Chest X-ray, AP view. Patient: 33 years old, sex M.
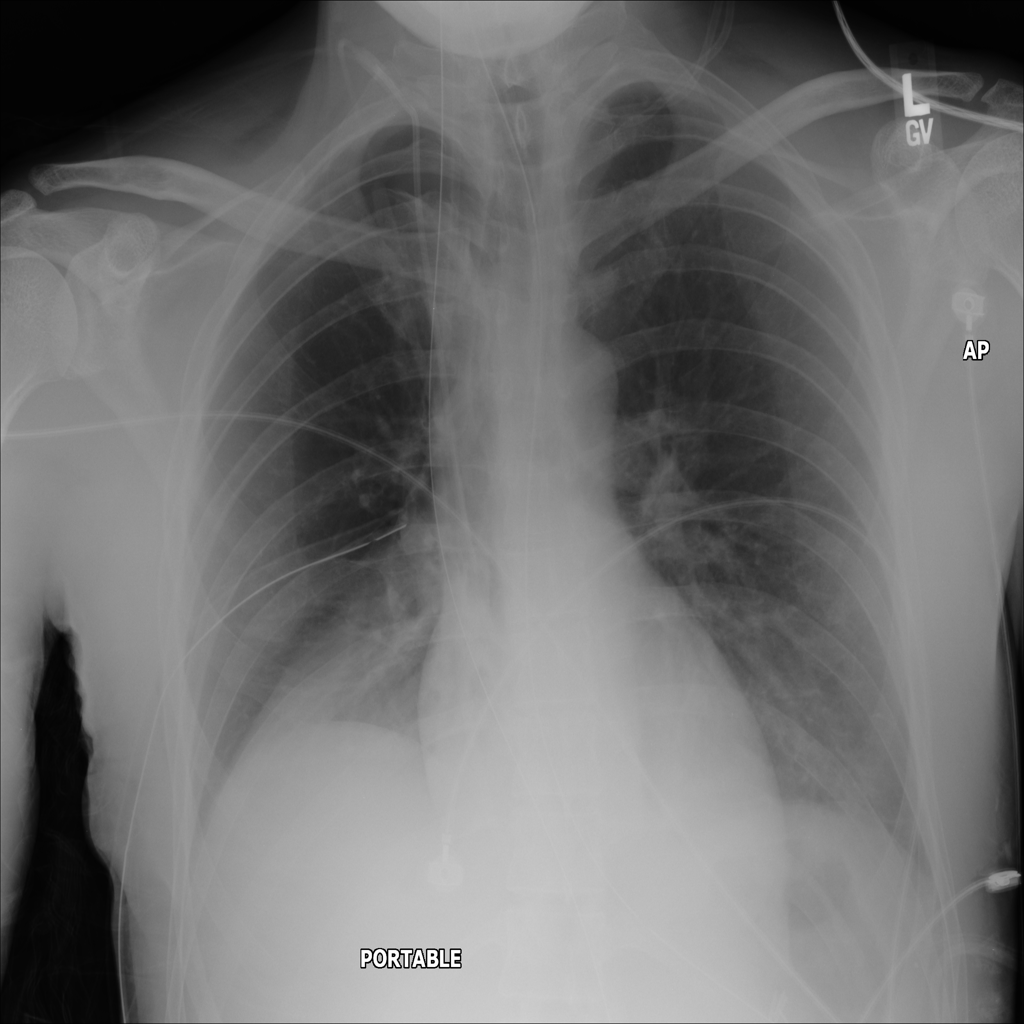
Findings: Effusion, Infiltration, Pneumothorax